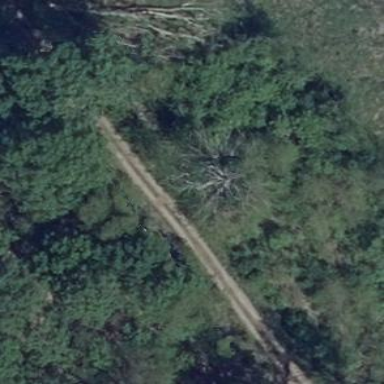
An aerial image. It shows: Forest area.